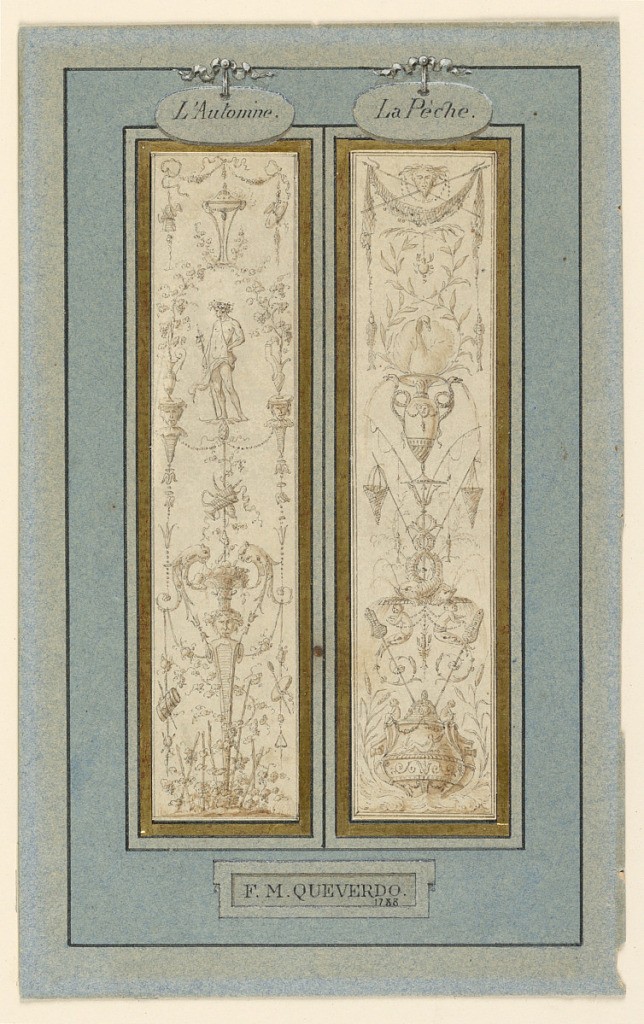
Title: Design for Arabesque Panel
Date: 1788
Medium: Pen and ink with sepia wash
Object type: drawing
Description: In the center, a vase with handles composed of snakes, from which water falls into urns and nets. Bottom, the stern of a galley. At top, fish nets as a swag.